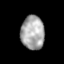
Tissue: lung
Cell type: Epithelial cells
Senescence score: 0.2225
Nuclear area (px): 779
Mean DAPI intensity: 167.424